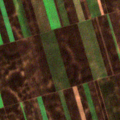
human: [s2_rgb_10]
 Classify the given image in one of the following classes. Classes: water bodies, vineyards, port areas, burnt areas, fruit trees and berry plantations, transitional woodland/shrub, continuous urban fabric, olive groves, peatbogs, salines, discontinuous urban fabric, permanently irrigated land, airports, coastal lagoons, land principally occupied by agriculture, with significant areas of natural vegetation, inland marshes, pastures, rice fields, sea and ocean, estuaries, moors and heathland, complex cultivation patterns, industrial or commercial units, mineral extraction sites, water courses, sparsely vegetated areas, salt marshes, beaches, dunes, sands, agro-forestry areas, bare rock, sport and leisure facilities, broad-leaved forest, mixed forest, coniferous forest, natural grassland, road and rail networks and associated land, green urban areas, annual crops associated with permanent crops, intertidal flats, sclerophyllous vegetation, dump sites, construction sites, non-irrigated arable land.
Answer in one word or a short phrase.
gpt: non-irrigated arable land